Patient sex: M
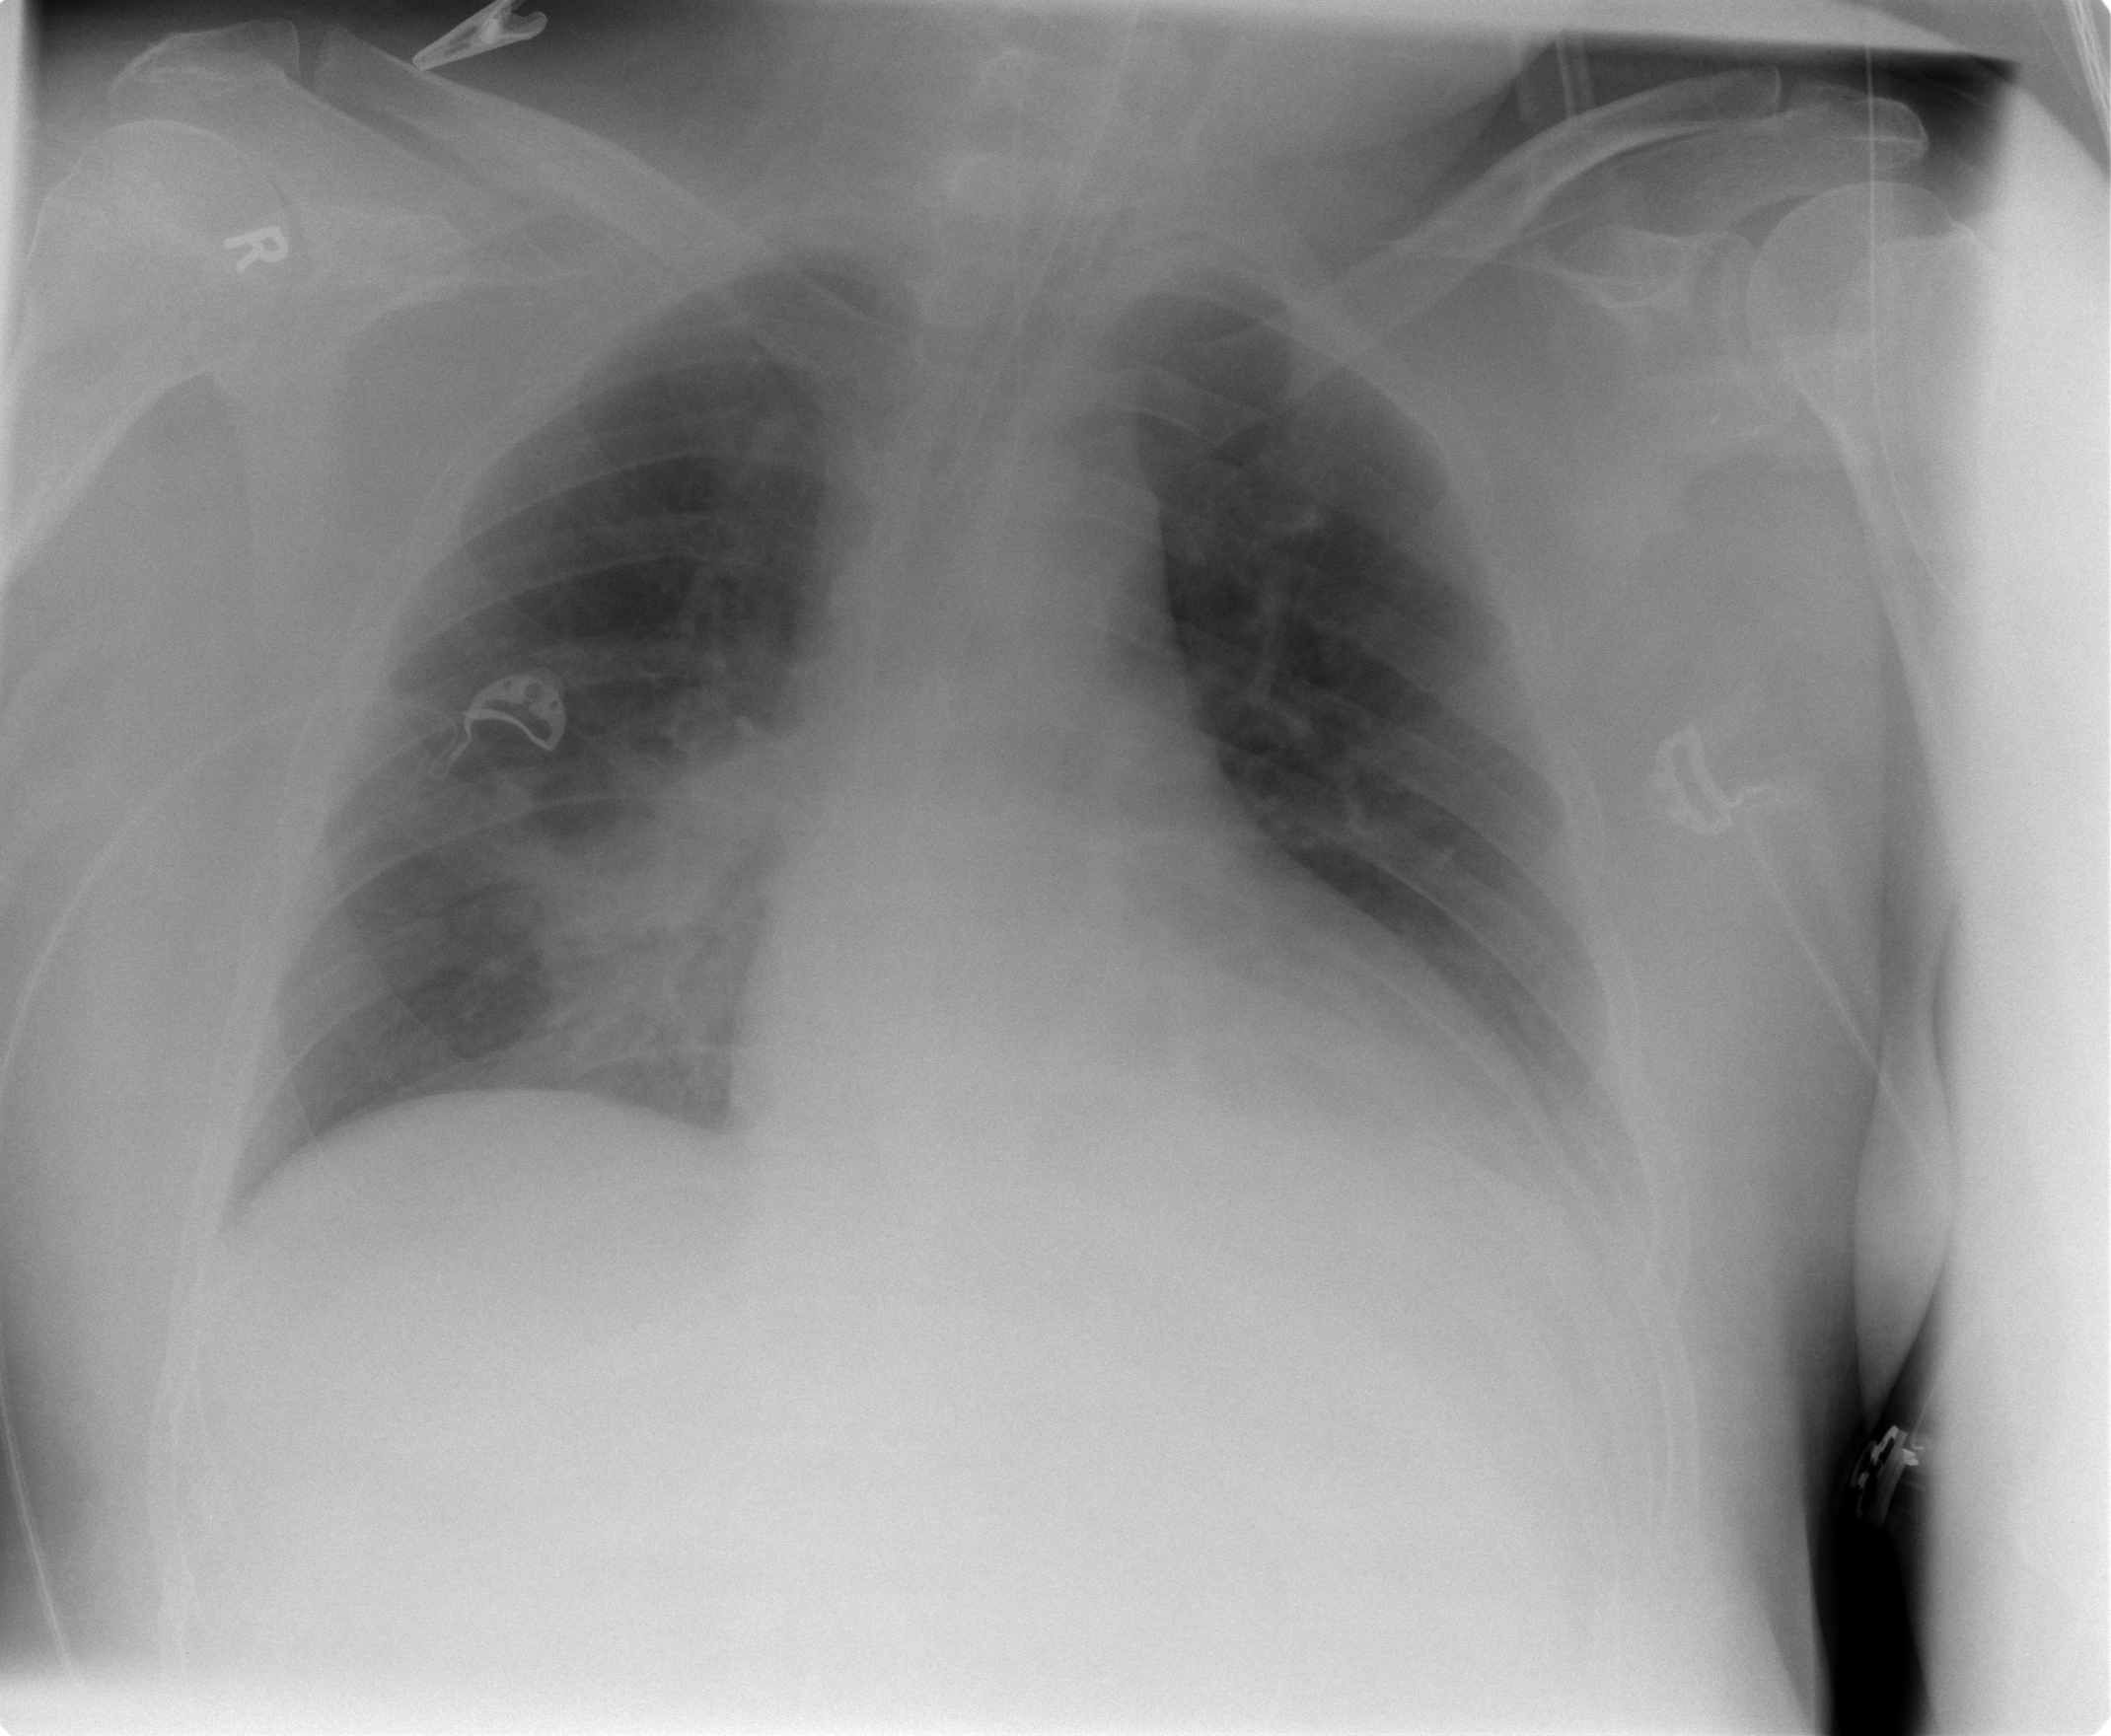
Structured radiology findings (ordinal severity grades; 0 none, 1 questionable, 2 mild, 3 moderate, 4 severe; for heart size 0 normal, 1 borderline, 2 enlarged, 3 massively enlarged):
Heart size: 2
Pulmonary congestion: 2
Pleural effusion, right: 0
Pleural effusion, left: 2
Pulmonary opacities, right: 2
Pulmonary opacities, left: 0
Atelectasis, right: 2
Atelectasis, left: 0